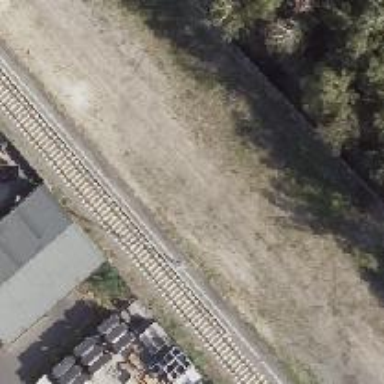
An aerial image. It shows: Yard meant for services.